Question: I'm trying to get the difference between two date in react whith two datepicker and two timepicker ( a react component ). The date is for a booking and I want to get the duration by substract the "end date" with "start date", but when I subtract two date whith more than 24 hours I have a -152 or a value that not corresponding to the real duration.
The code
'''
periodReserve = (e, idPark, title ) => {
let Start_Day = this.state.startDate && this.state.startDate.format(Formatdate);
let Start_Hour = this.state.time && this.state.time.format(formatHour);
let End_Day = this.state.endDate && this.state.endDate.format(Formatdate);
let End_Hour = this.state.timeEnd && this.state.timeEnd.format(formatHour);
let diff = this.state.timeEnd - this.state.startDate;
console.log(diff);}
'''

The code for the first DatePicker and the TimePicker ( for the start )
'''
<DatePicker
id="calendar"
className="TestIcon"
dateFormat='YYYY-MM-DD'
placeholderText="Date de fin"
selected={this.state.startDate}
onChange={this.handleChangeStart}/>
<TimePicker showSecond={false}
placeholder={time}
onChange={this.onChangeStart}> </TimePicker>
'''
The code for the second dataPicker and TimePicker
'''
<DatePicker
id="calendar"
className="TestIcon"
dateFormat='YYYY-MM-DD'
selected={this.state.endDate}
onChange={this.handleChangeEnd}/>
<TimePicker showSecond={false}
placeholder={timeEnd}
onChange={this.onChangeEnd}> </TimePicker>
'''
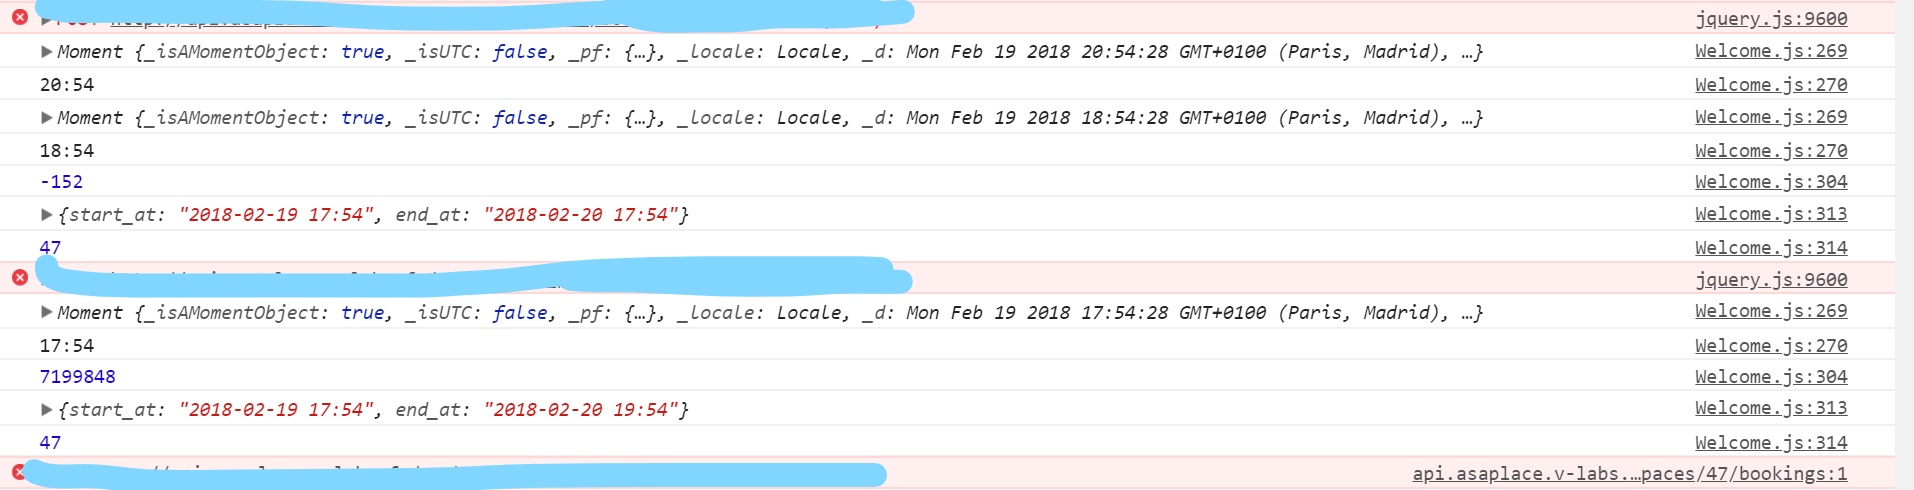
Answer: Sample code using <URL>
'''
this.state = {startDate:1519026163000, timeEnd:1519126755000} // example
const startDate = moment(this.state.startDate);
const timeEnd = moment(this.state.timeEnd);
const diff = timeEnd.diff(startDate);
const diffDuration = moment.duration(diff);
console.log("Total Duration in millis:", diffDuration.asMilliseconds());
console.log("Days:", diffDuration.days());
console.log("Hours:", diffDuration.hours());
console.log("Minutes:", diffDuration.minutes());
console.log("Seconds:", diffDuration.seconds());
'''
'''
<script src="https://momentjs.com/downloads/moment.js"></script>
'''